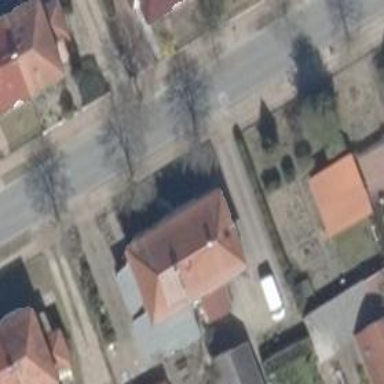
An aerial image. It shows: Hipped roof house.